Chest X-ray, AP view. Patient: 55 years old, sex M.
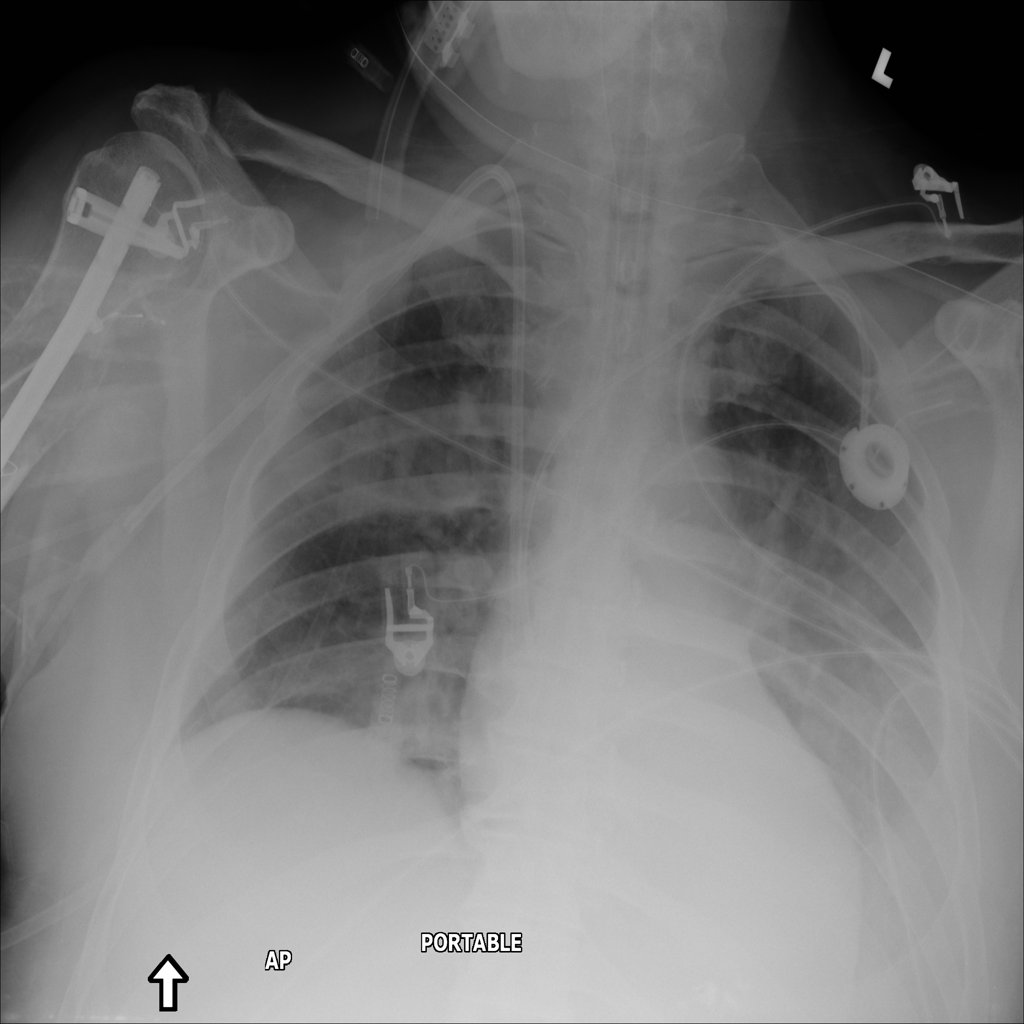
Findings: Consolidation